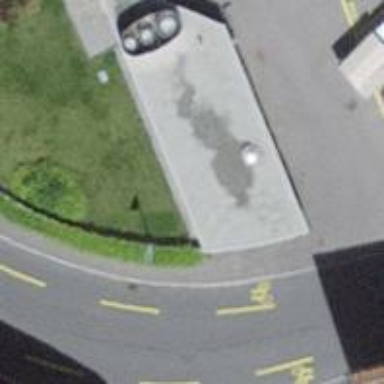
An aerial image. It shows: Parking entrance.